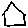
Label: house